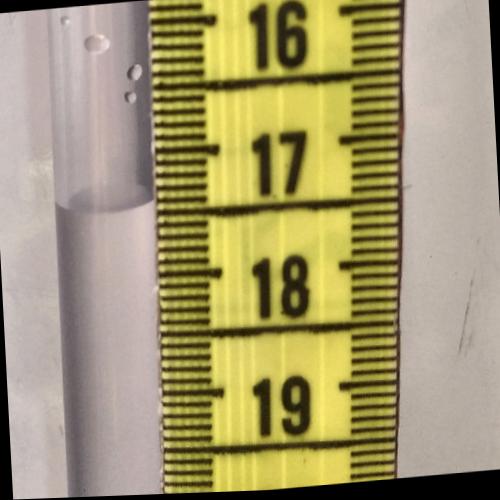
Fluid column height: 17.4 cm